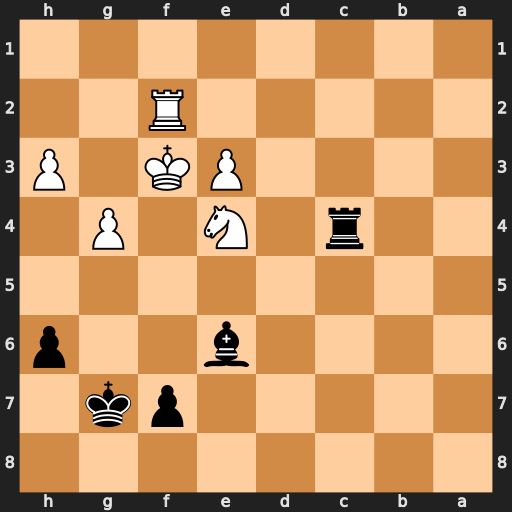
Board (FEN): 8/5pk1/4b2p/8/2r1N1P1/4PK1P/5R2/8
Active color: b
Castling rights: -
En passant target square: -
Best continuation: Bd5 Rd2 Bxe4+